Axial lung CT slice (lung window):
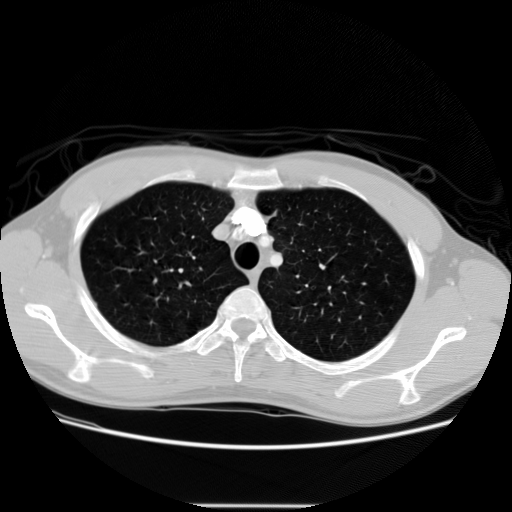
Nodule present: no